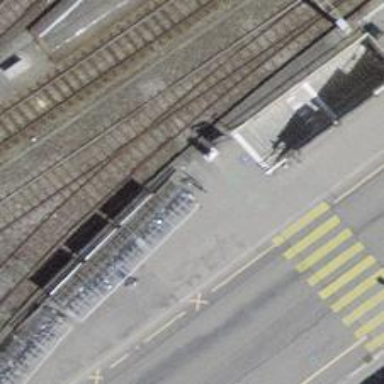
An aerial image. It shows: Steps with asphalt surface and ramp.